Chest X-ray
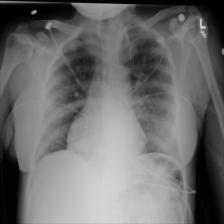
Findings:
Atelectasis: positive
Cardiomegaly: negative
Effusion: negative
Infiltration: negative
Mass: negative
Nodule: negative
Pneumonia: negative
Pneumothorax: negative
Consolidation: negative
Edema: negative
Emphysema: negative
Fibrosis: negative
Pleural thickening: negative
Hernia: negative